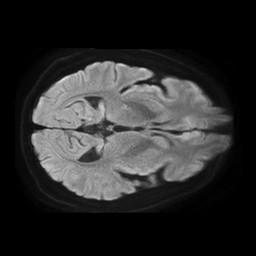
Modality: TRACE
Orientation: axial
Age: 56
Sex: male
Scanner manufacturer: philips
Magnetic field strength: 1.5 T
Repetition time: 4.6 s
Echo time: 0.08517 s